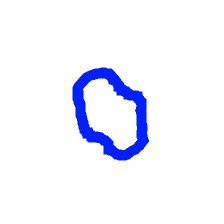
Shape: circle